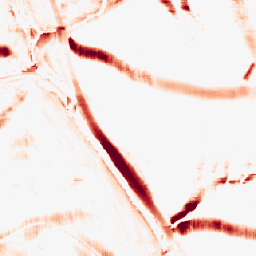
Category: morphological
Decomposition family: morphological_rect
Decomposition parameters: operation: opening
width: 20
height: 20
Upsampling method: area
Upsampling parameters: scale: 4
Upsampling scale: 4